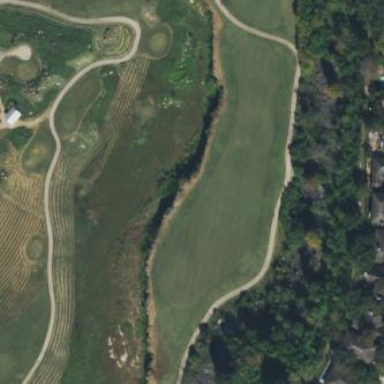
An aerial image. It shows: Rough area in golf course.